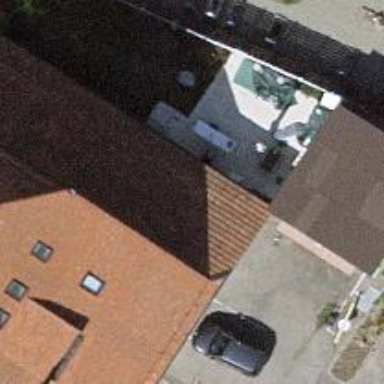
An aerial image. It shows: Restaurant.